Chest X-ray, AP view. Patient: 57 years old, sex M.
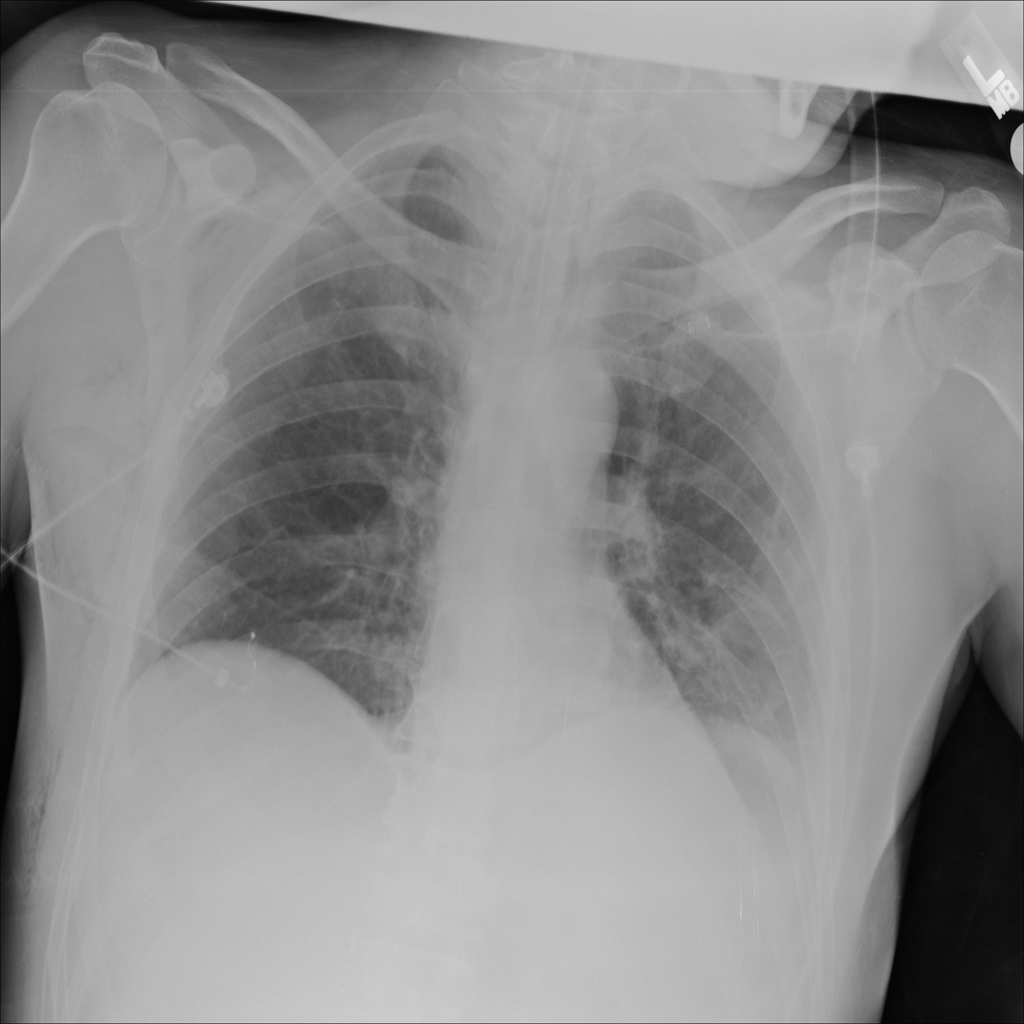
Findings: No Finding